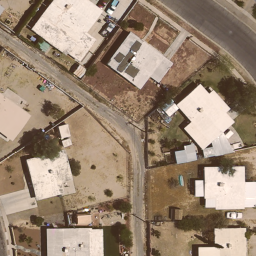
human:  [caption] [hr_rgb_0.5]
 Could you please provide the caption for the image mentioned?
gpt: It is a medium residential area .

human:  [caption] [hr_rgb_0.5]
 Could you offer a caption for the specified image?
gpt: A medium residential area with a road goes through this area .

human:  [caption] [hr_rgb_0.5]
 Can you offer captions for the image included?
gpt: A medium residential area with houses arranged neatly .

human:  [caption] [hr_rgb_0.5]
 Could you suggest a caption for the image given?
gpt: Some houses arranged neatly in the medium residential area .

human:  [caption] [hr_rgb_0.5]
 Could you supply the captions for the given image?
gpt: This is a medium residential area with a road goes through this area .